Question:
I'm really stuck on how to go about programming this. How to draw a circle in 'Android Canvas' with a radius and points around the edge?
What is best approach to design this?
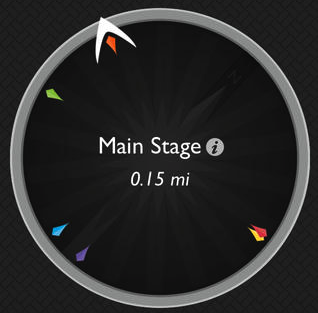
Answer: Well; drawing a circle is a very straightforward, inside your 'onDraw()' method add this line
'''
canvas.drawCircle(cX, cY, radius, paint);
'''
Simply provide the center point's x and y values and radius and paint object as well.
And for the pins around the corner you can go like this,
e.g you want a pin at 30 degrees; with a simple trigonometric calculation, your pin's x and y values can be these;
'''
pX = mX + radius * Math.cos(Math.toRadians(30));
pY = mY + radius * Math.sin(Math.toRadians(30));
'''
So you can draw your pin at these x and y values respectively, also the degree can be changed.